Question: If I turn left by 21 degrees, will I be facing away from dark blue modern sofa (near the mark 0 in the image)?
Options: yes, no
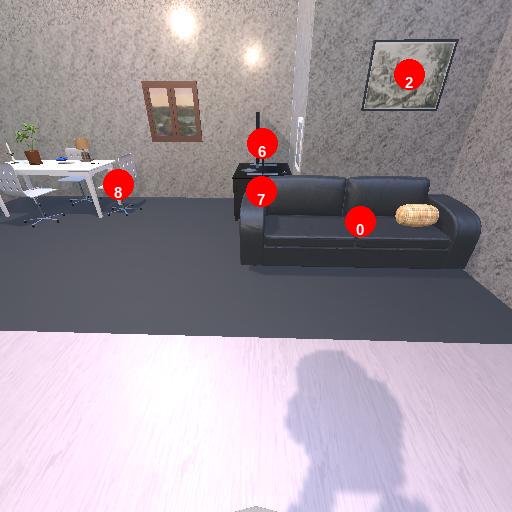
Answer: yes